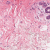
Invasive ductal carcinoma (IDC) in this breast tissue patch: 0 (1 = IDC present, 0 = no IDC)